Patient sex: M
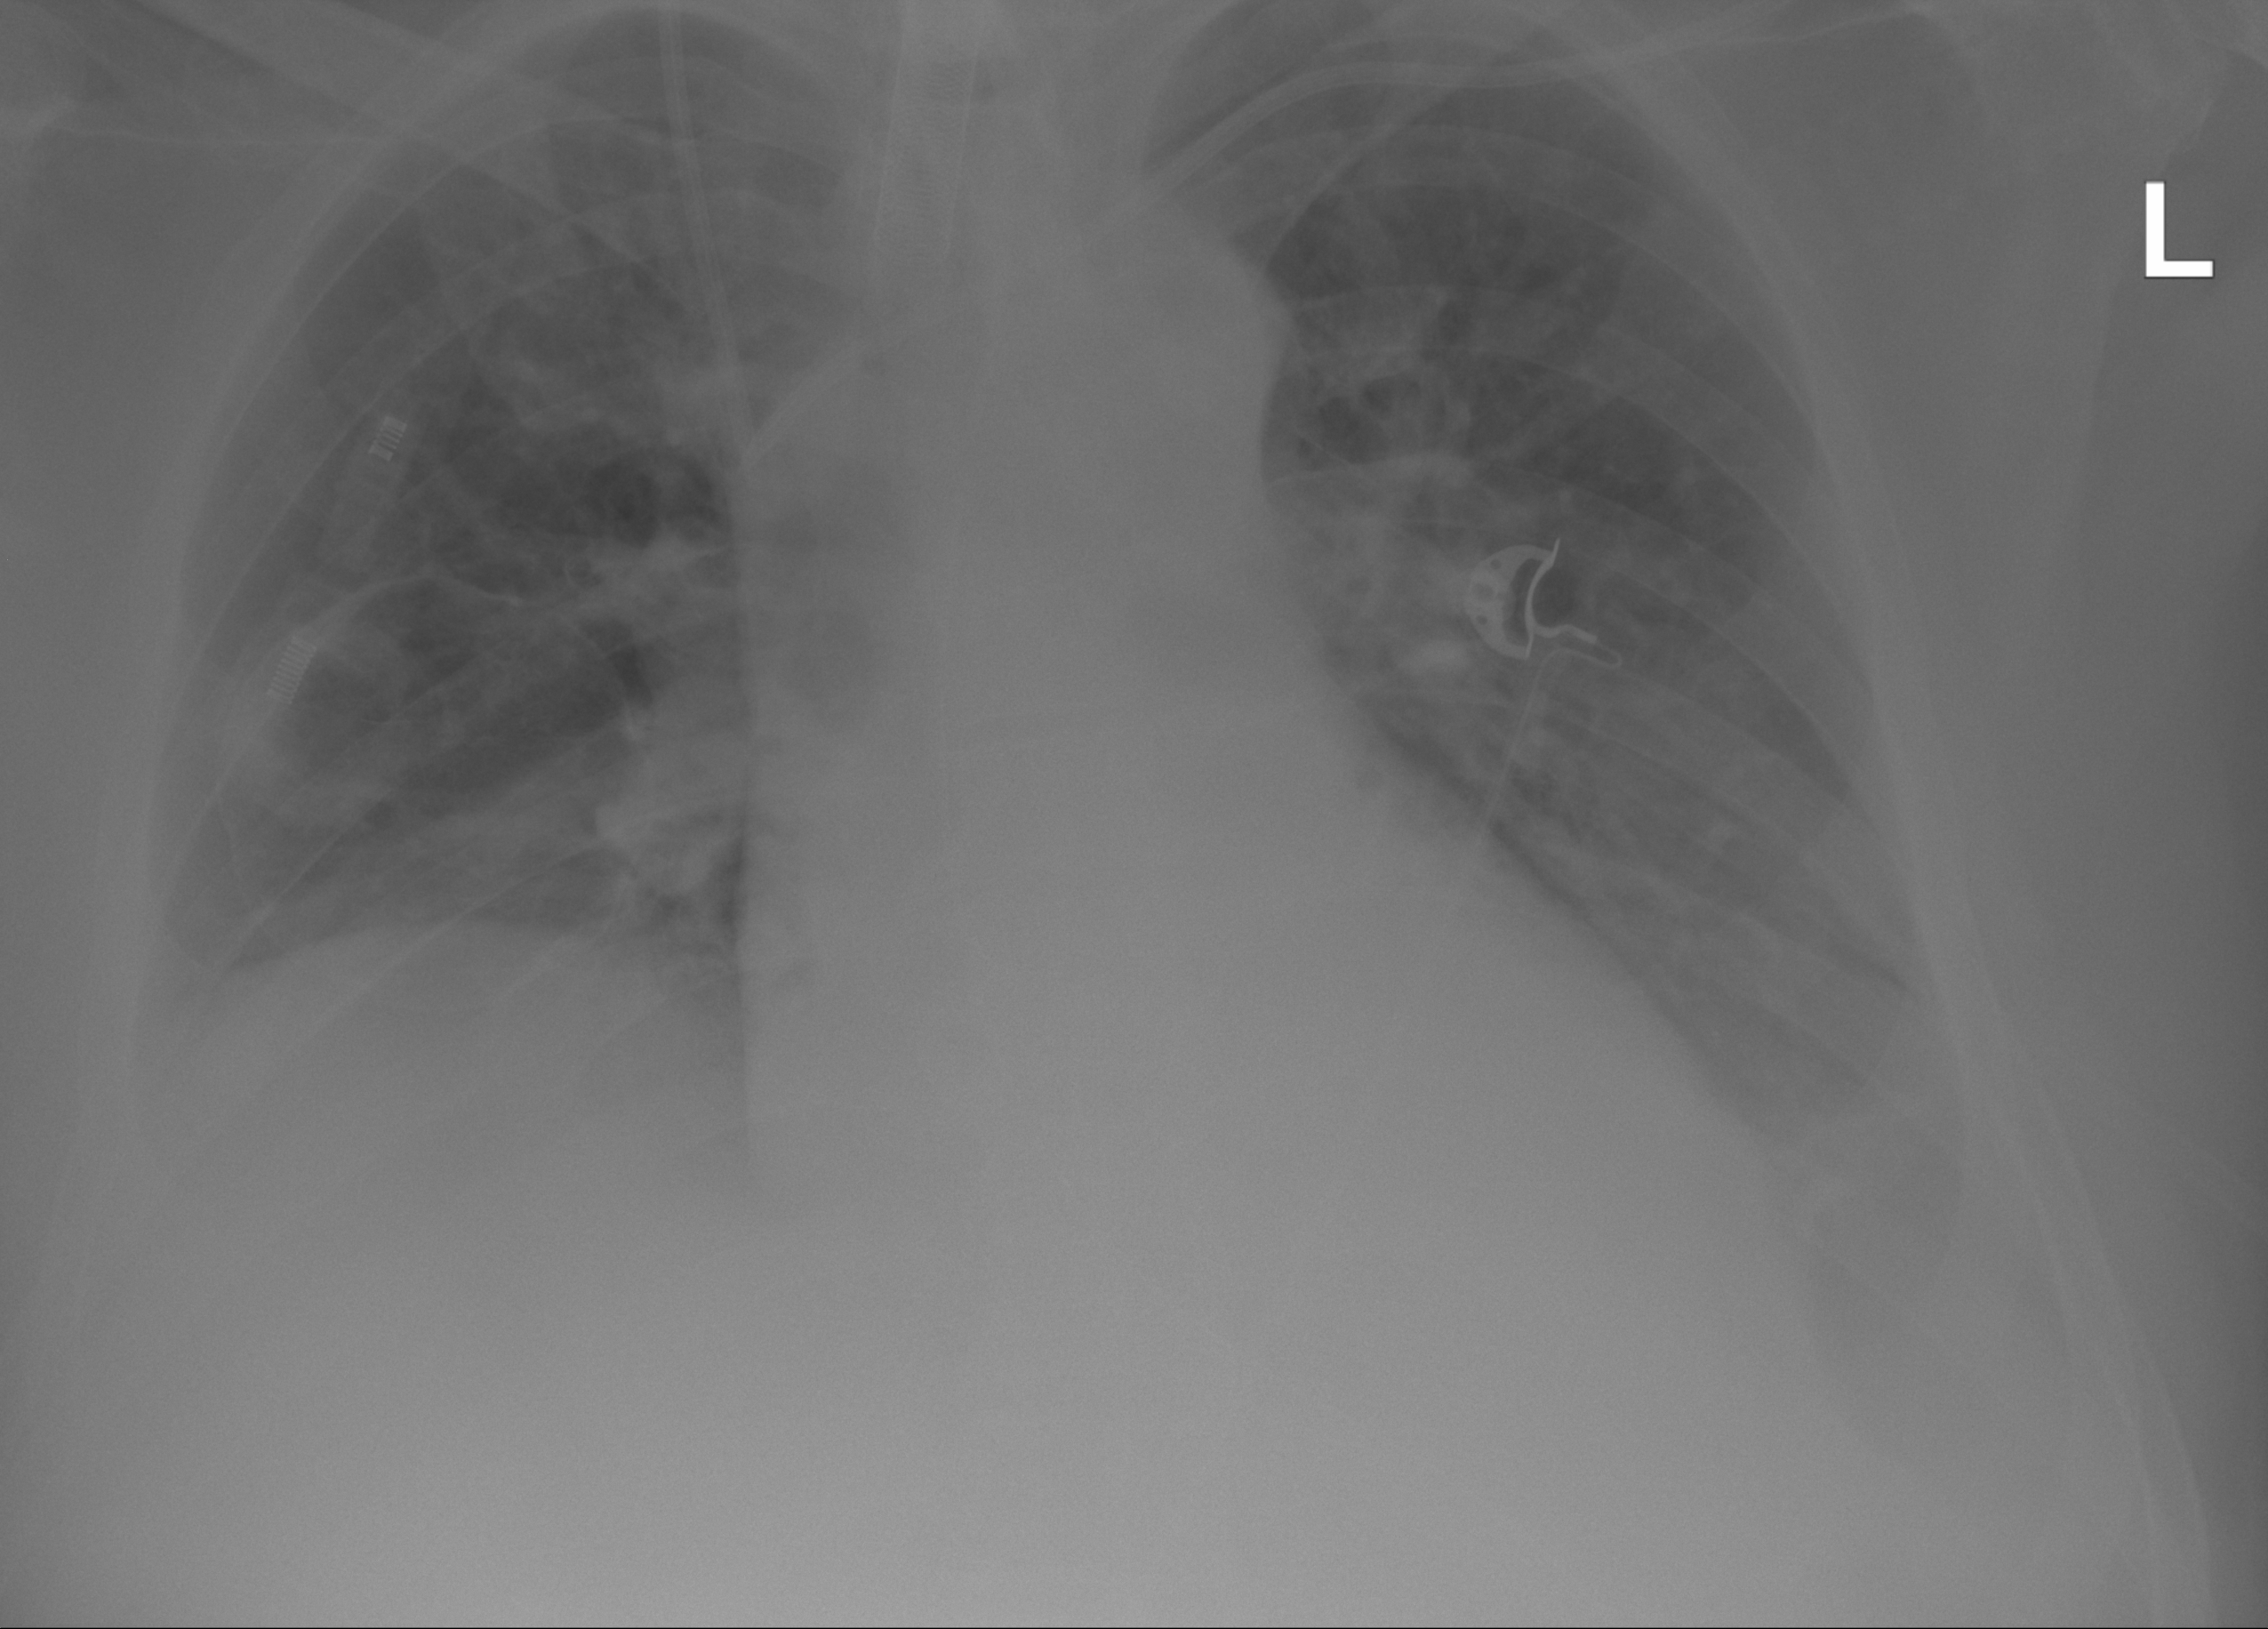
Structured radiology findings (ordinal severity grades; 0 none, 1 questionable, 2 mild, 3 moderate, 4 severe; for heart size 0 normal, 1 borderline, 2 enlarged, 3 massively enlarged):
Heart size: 1
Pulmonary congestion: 2
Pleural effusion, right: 2
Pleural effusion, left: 2
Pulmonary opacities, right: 2
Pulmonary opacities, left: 2
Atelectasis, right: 0
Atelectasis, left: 0